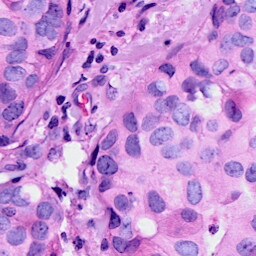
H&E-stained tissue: Breast